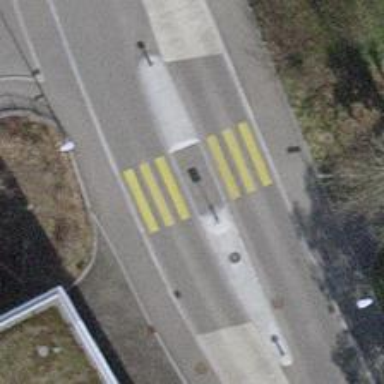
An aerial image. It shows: Marked footway crossing with asphalt surface and crossing island.